The plot is a Hilbert-envelope spectrum of a rotating bearing's acceleration signal, annotated with the bearing's characteristic defect frequencies. What is the most likely bearing condition (normal, inner_race, outer_race, ball)?
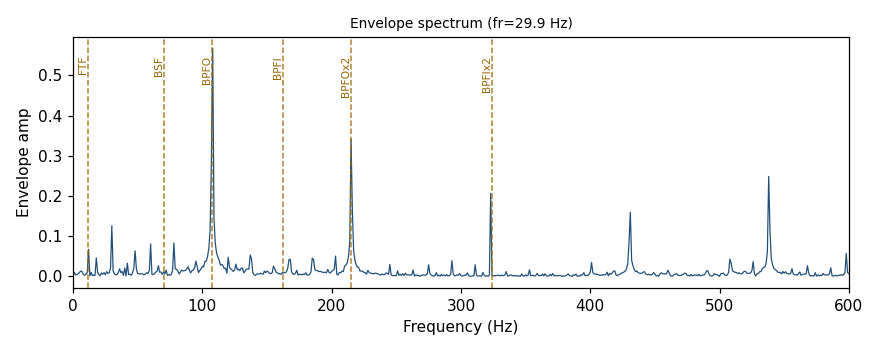
Answer: outer_race